Interaction volume radius: 5 \u00c5
Interaction volume height: 10 \u00c5
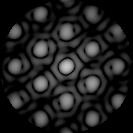
Disorder parameter: 0.1212